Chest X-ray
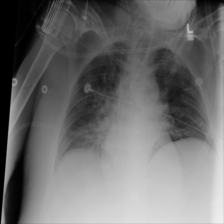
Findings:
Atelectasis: negative
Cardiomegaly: negative
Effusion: negative
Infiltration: negative
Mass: negative
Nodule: negative
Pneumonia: negative
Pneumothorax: negative
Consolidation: negative
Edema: negative
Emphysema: negative
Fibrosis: negative
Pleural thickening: negative
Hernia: negative